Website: apple
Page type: billing-address
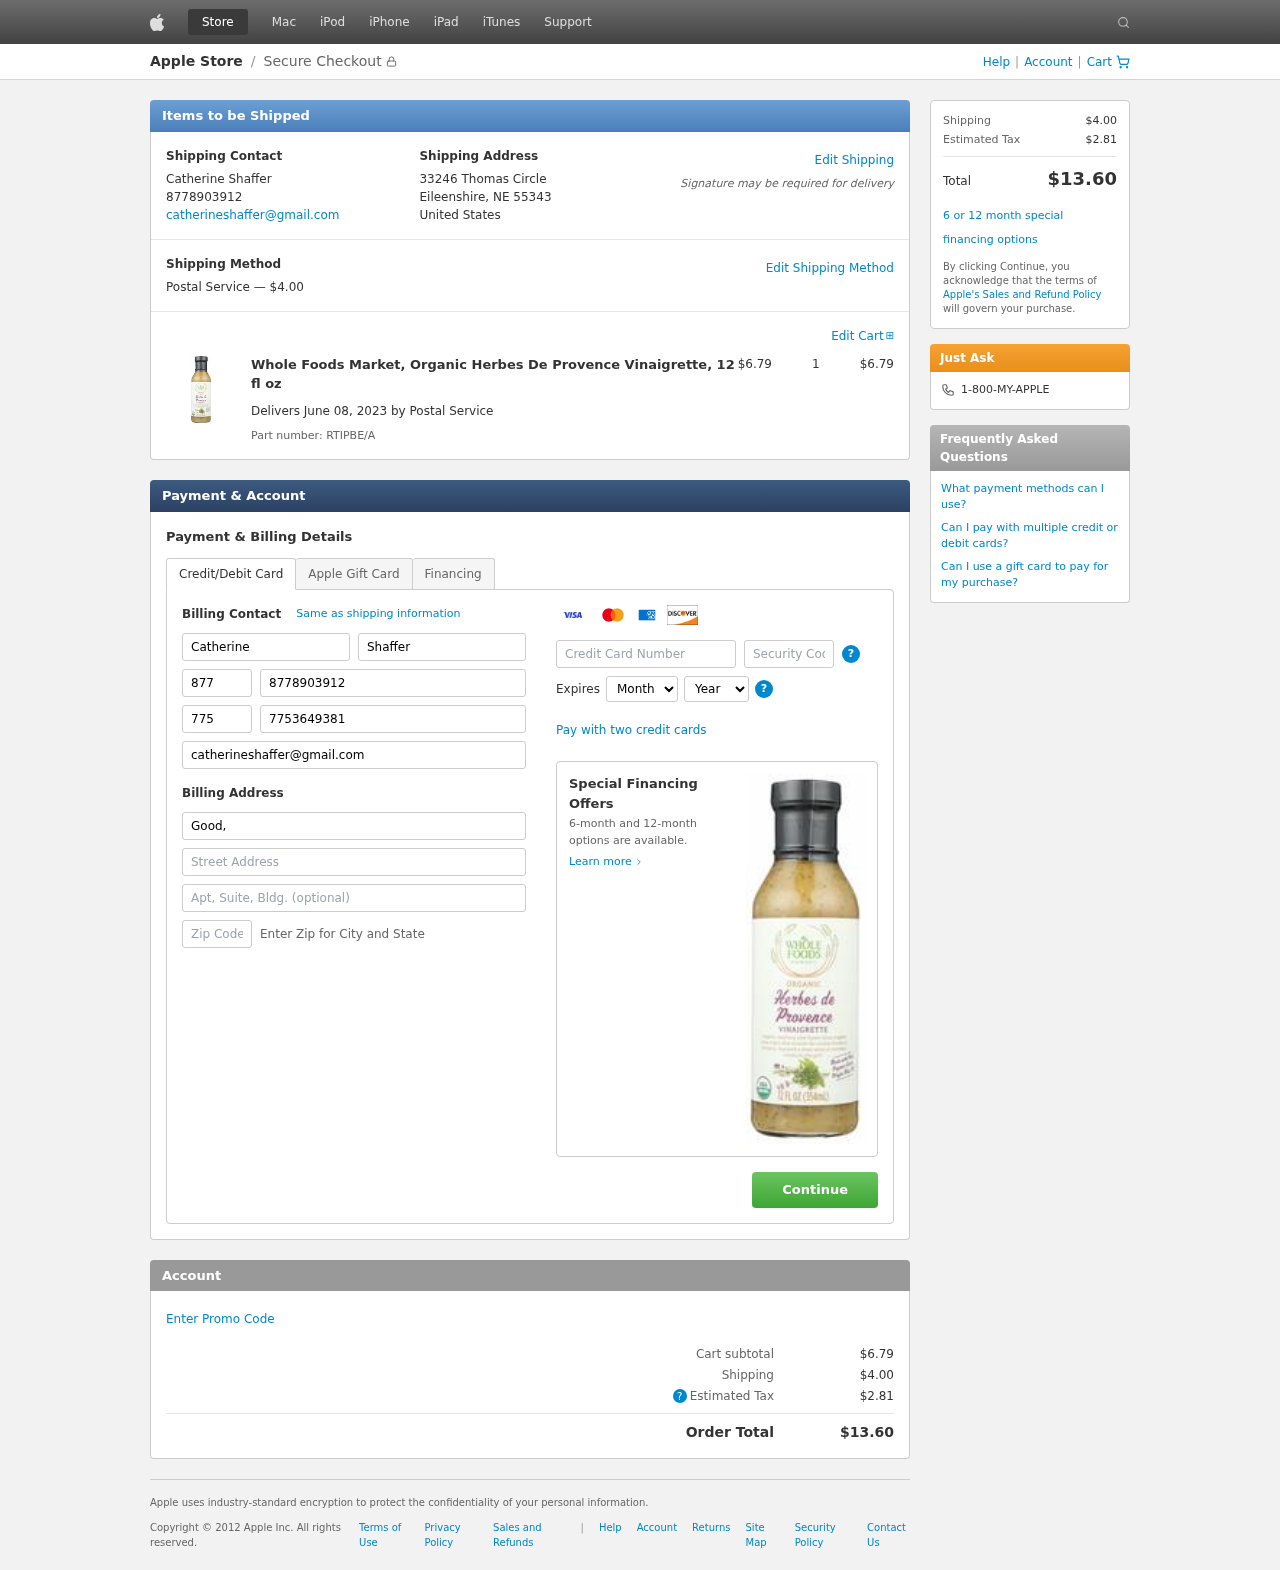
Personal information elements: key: PII_CARD_CVV
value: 740
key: PII_CARD_EXPIRY_MONTH
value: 12
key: PII_CARD_EXPIRY_YEAR
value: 26
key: PII_CARD_NUMBER
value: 2270 6461 3869 1653
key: PII_CITY_STATE_ZIP
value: Eileenshire, NE 55343
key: PII_COMPANY
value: Good, Brown and Diaz
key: PII_COUNTRY
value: United States
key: PII_EMAIL
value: catherineshaffer@gmail.com
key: PII_FIRSTNAME
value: Catherine
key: PII_FULLNAME
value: Catherine Shaffer
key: PII_LASTNAME
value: Shaffer
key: PII_PHONE
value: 8778903912
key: PII_PHONE_ALT
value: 7753649381
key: PII_PHONE_ALT_AREA
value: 775
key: PII_PHONE_AREA
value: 877
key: PII_POSTCODE2
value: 46143
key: PII_STREET
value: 33246 Thomas Circle
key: PII_STREET2
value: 76672 Anthony Divide Suite 649
Product elements: key: PRODUCT1_NAME
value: Whole Foods Market, Organic Herbes De Provence Vinaigrette, 12 fl oz
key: PRODUCT1_PRICE
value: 6.79
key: PRODUCT1_QUANTITY
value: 1
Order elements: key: ORDER_SHIPPING_COST
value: $4.00
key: ORDER_SUBTOTAL
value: $6.79
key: ORDER_DELIVERY_DATE
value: June 08, 2023
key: ORDER_PART_NUMBER
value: RTIPBE/A
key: ORDER_TAX
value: $2.81
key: ORDER_TOTAL
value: $13.60